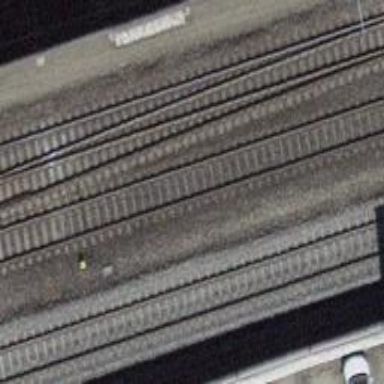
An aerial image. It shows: Single railway track with electrification through contact line.